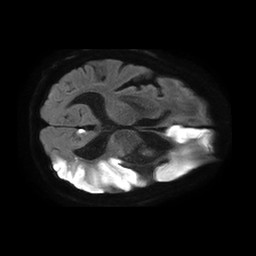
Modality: TRACE
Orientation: axial
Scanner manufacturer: philips
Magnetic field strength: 1.5 T
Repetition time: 4.6 s
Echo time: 0.08517 s